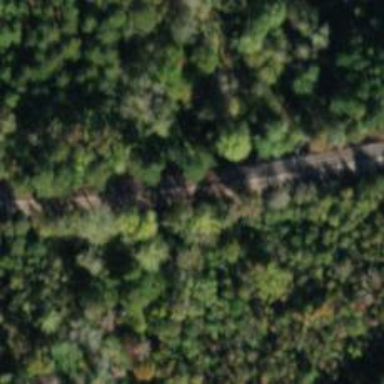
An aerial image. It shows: Railway track for aggregate freight.